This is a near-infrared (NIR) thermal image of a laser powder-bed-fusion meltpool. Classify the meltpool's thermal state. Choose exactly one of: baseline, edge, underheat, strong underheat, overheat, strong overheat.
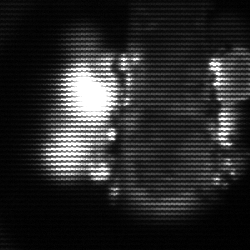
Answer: strong underheat